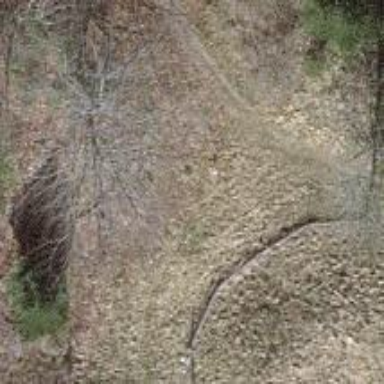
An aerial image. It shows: Path.